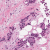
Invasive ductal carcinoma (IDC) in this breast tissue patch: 1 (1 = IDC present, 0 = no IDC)